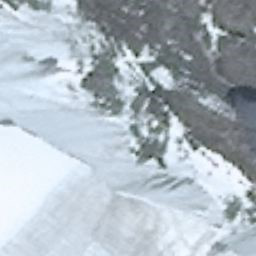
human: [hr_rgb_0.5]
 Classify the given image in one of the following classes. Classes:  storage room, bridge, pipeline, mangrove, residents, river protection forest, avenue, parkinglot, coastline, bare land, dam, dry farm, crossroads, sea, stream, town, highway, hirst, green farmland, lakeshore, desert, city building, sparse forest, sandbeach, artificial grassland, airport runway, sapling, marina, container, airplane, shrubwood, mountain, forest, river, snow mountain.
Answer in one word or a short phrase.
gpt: snow mountain